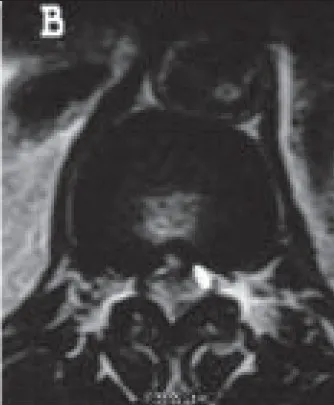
Axial images. Showing disc herniation at D12-L1.
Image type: radiology (mri)